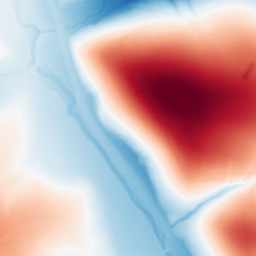
Category: trend_removal
Decomposition family: polynomial_high
Decomposition parameters: degree: 6
Upsampling method: fft_zeropad
Upsampling parameters: scale: 8
Upsampling scale: 8